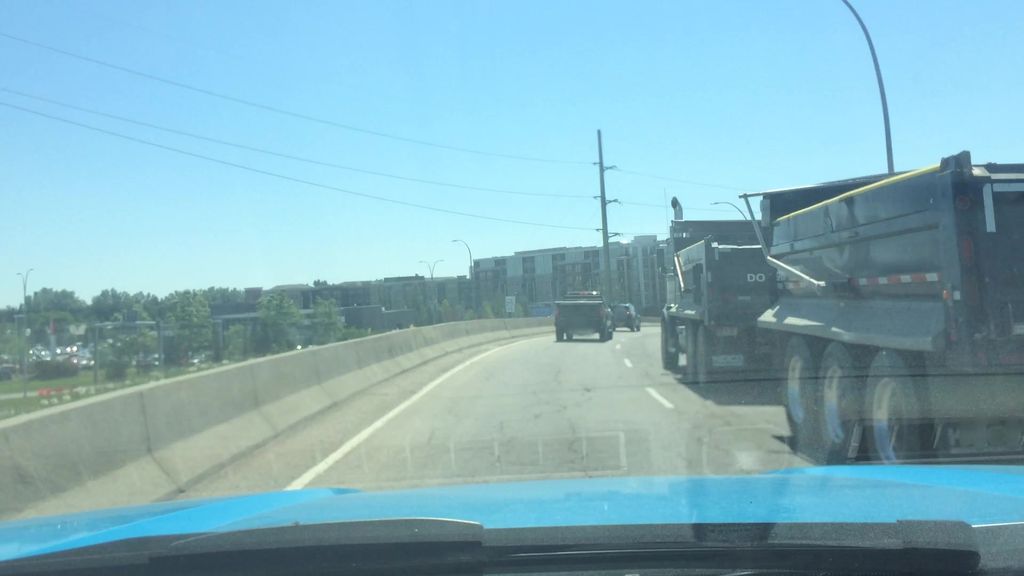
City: calgary